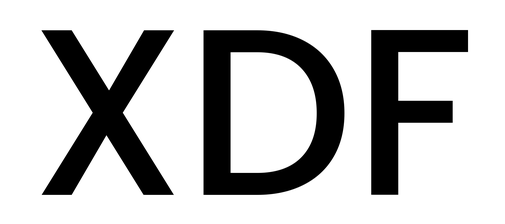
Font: Poppins-Medium